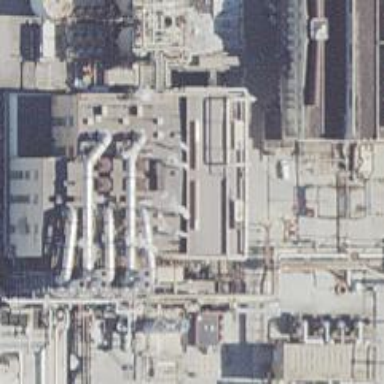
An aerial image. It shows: Industrial area with power plant.